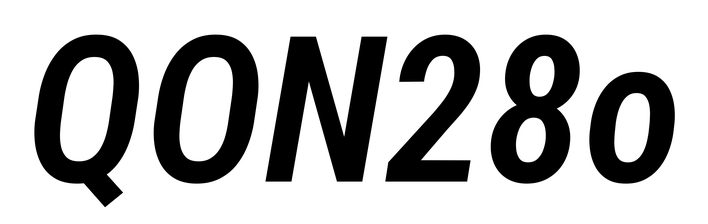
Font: Roboto-Italic_Condensed_SemiBold_Italic